Question: In the diagram below
- - - -
Do you know how this can be solved? Glad to provide additional info if needed.

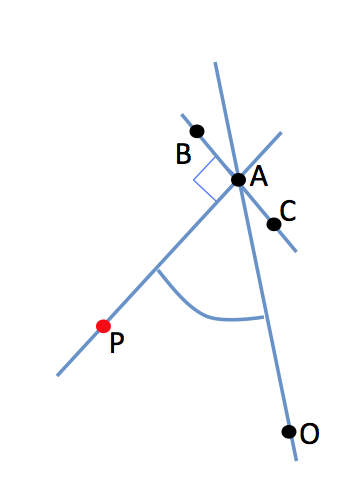
Answer: It's a simple use of the cross-product and scalar-product:
You first find a normal vector 'N' of the plane spanned by those points. This is done via the cross product of 'B-A' and 'O-A'.
Then the directional vector 'AP' can be found as the cross product of 'N' and 'B-A'. For finding the angle we take the scalar product of the normalized vectors 'AP' and 'AO', apply 'acos' and convert to degrees.
'''
%// Example data
A = [0,0,0];
B = [-1,0,0];
C = [1,0,0];
O = [-1,-1,0];
%// Computation
normalize = @(X) X/norm(X);
N = normalize(cross(B-A,O-A));
AP = cross(N,B-A);
phi = (180/pi)*acos(dot(normalize(AP),normalize(O-A)))
'''